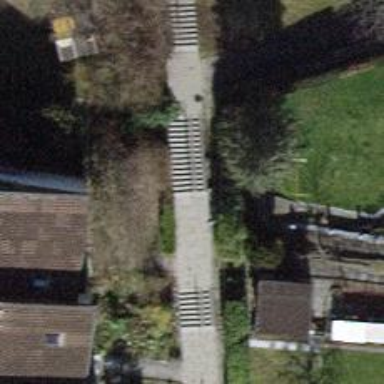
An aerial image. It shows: Concrete steps with ramp available for accessibility.